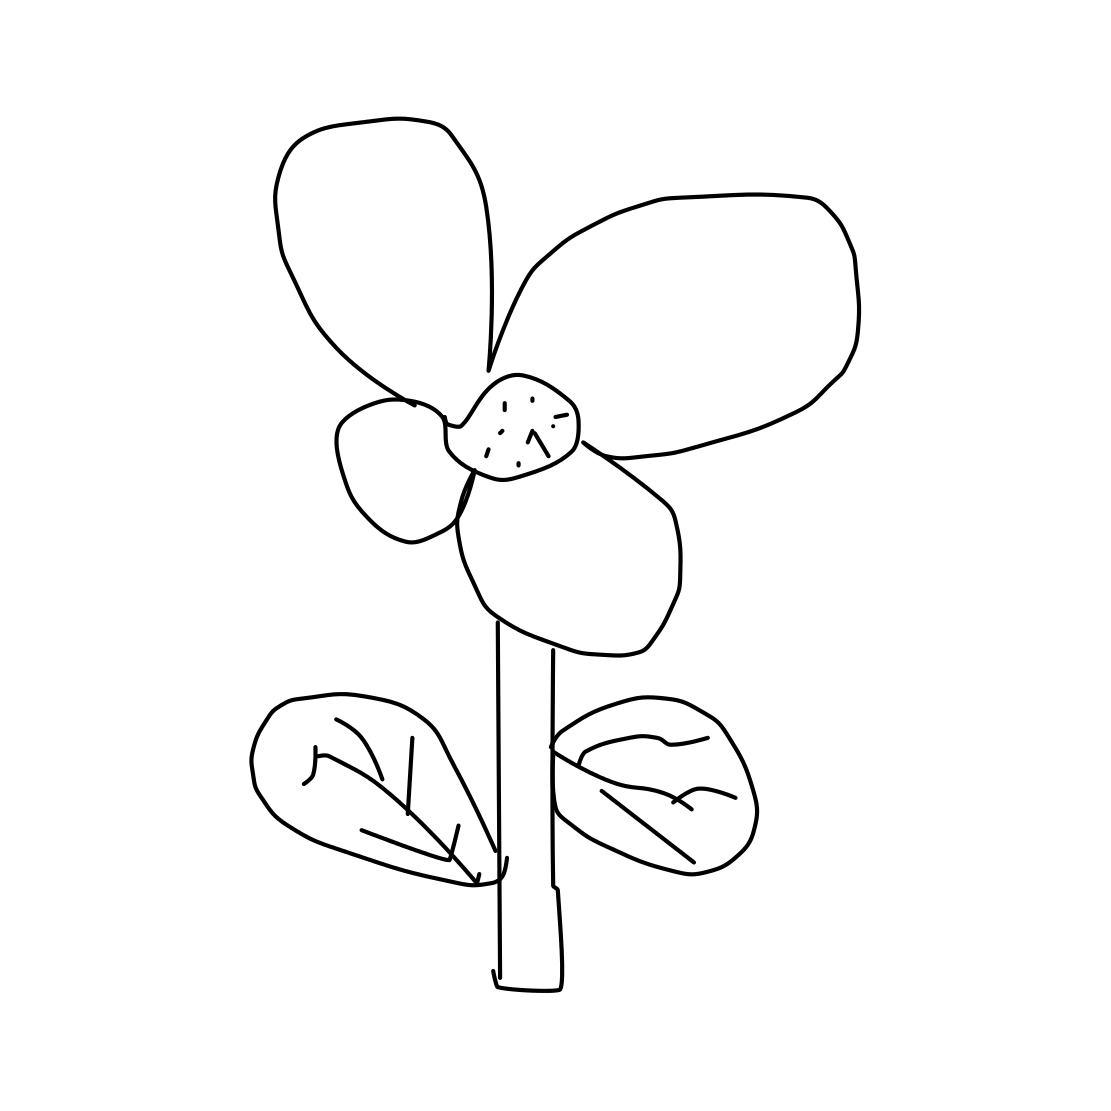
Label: flower with stem